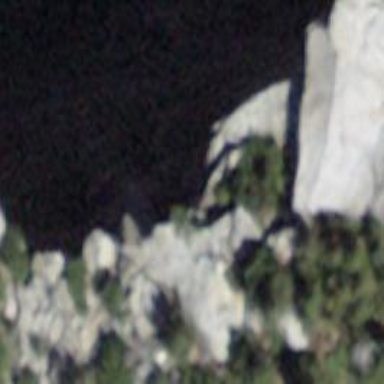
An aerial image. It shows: Cliff in nature.